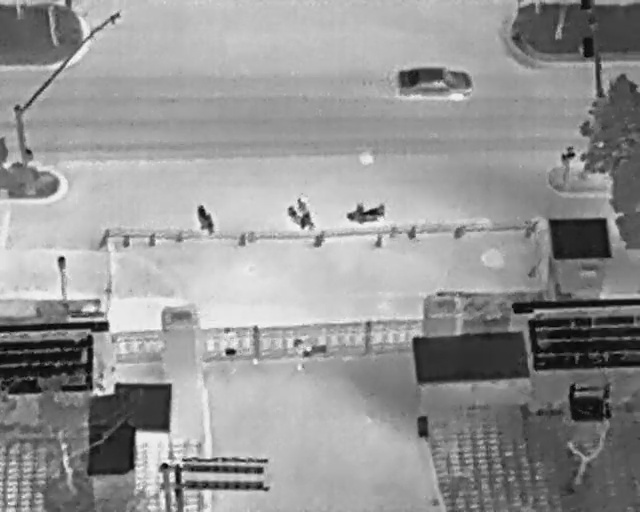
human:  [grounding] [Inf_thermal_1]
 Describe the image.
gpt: In the satellite image, there is  <ref>1 medium car </ref> <box>[[65, 8, 70, 23, 2]]</box> located at top,  <ref>1 large bicycle </ref> <box>[[55, 37, 59, 45, 2]]</box> located at center,  <ref>2 medium bicycle </ref> <box>[[29, 41, 34, 44, 160], [45, 38, 48, 45, 46]]</box> located at center,  <ref>2 medium person </ref> <box>[[45, 66, 48, 69, 2], [45, 38, 49, 41, 2]]</box> located at center.